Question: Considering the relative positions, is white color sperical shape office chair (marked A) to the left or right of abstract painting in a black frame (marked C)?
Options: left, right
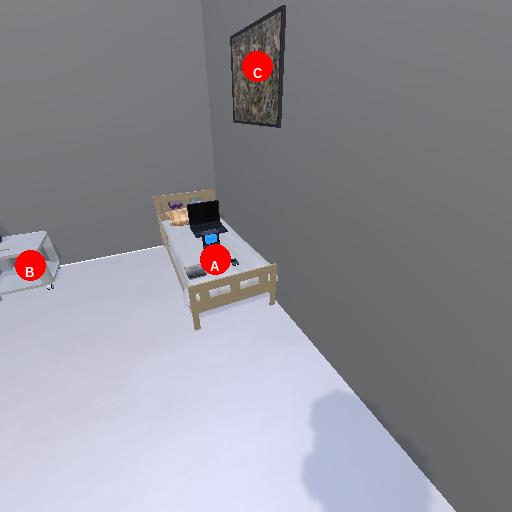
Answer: left